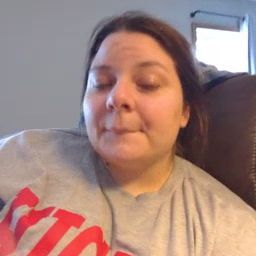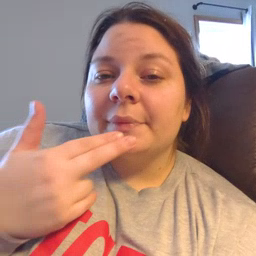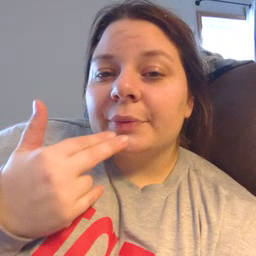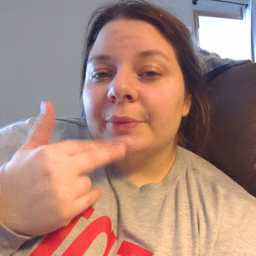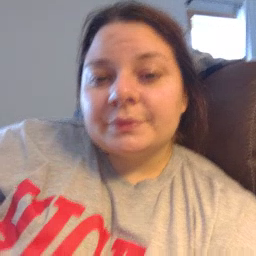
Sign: cute